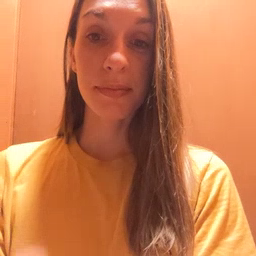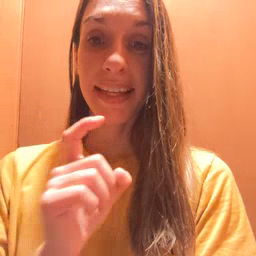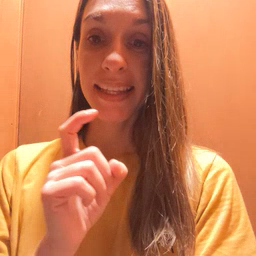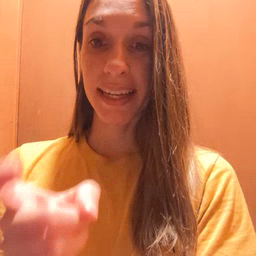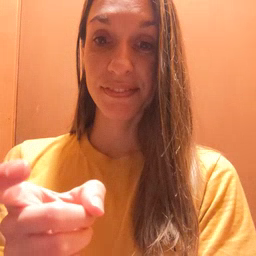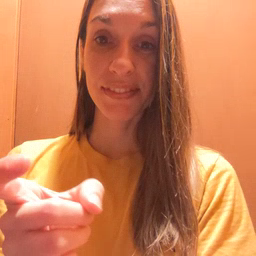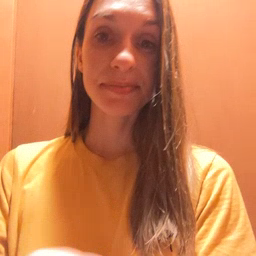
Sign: gift